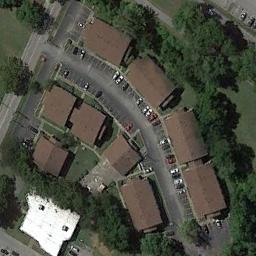
Label: residential